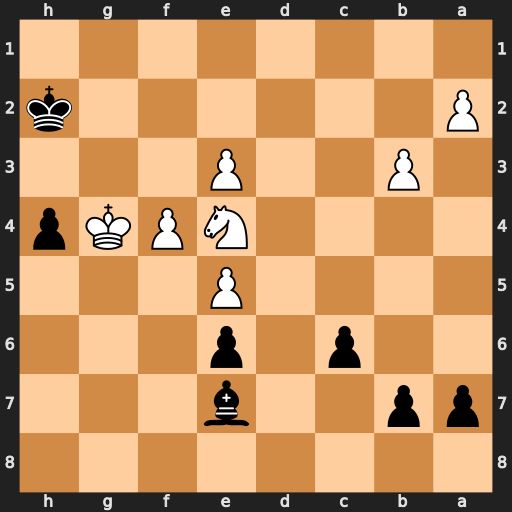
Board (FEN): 8/pp2b3/2p1p3/4P3/4NPKp/1P2P3/P6k/8
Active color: b
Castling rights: -
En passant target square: -
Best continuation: Kg2 Ng5 Bxg5 Kxg5 h3 f5 h2